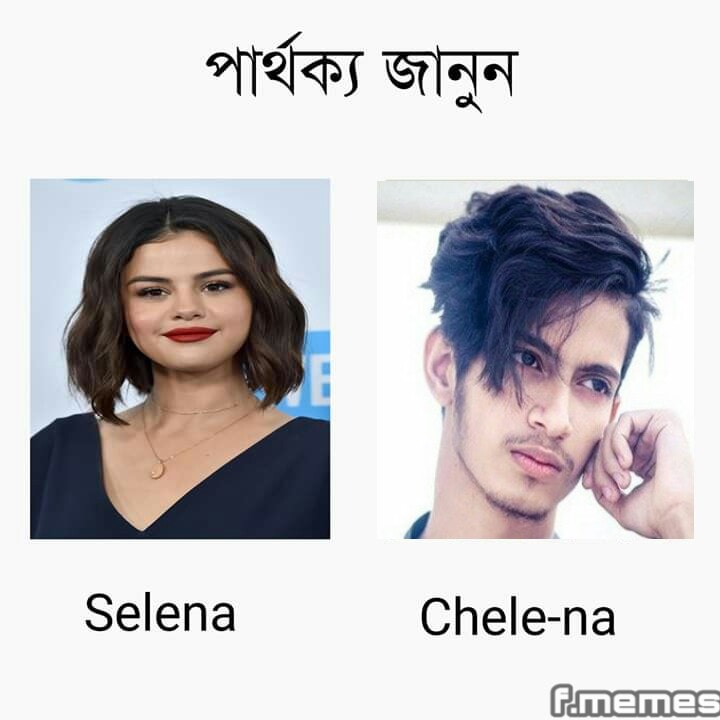
Text: পার্থক্য জানুন   Selena   Chele-na
Label: Hate
Hate category: Personal Offence
Targeted group: Individual